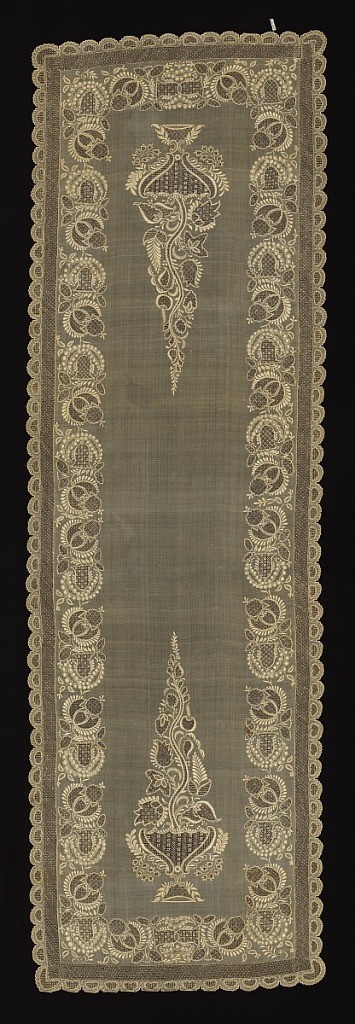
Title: Scarf
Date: ca. 1770
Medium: piña (pineapple) fiber, silk, cotton Technique: embroidered in satin stitch and drawn work on plain weave
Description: A long, rectangular scarf in sheer piña and silk cloth with cotton embroidery in a design depicting a flowering tree in a bowl at each end, surrounded by a deep floral border on four sides. Edges are scalloped.